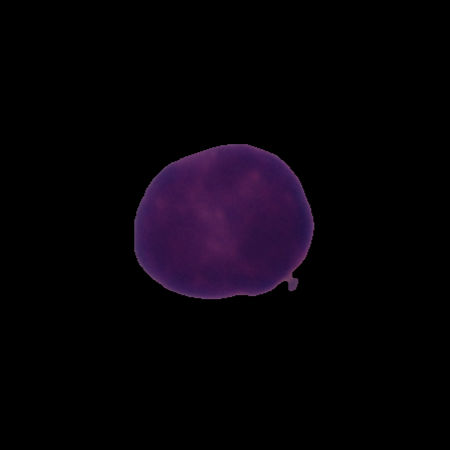
Label: healthy